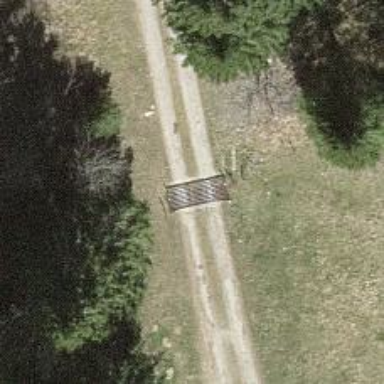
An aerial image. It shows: Cattle grid.